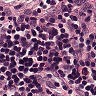
Metastatic tissue present: no